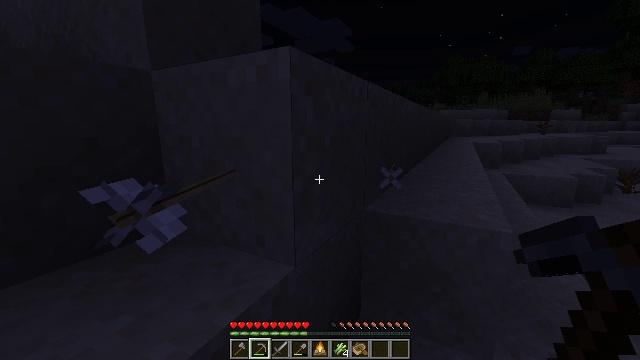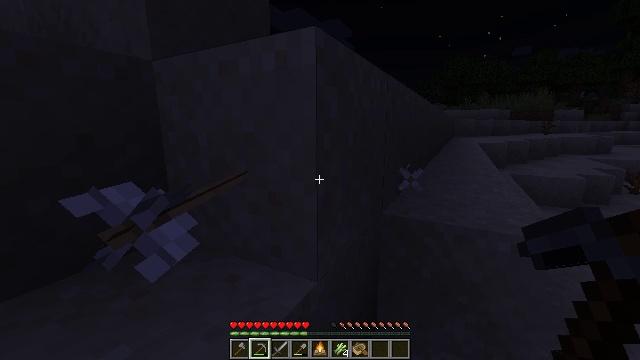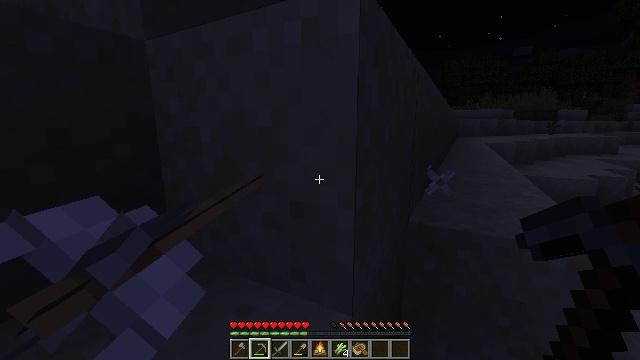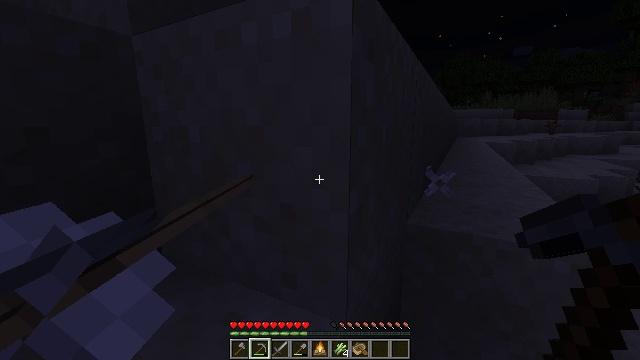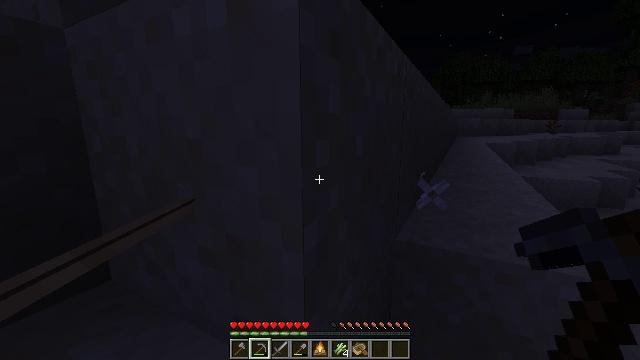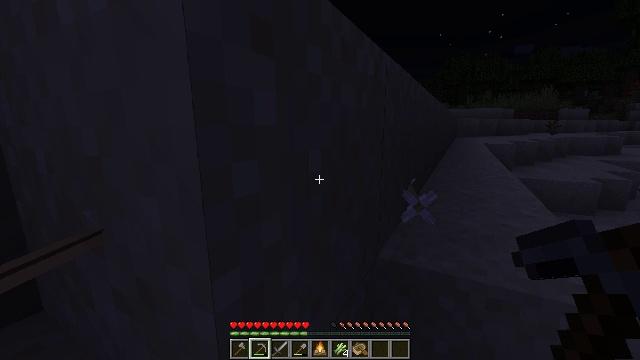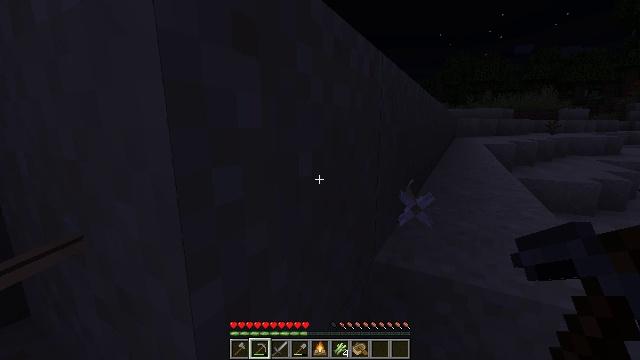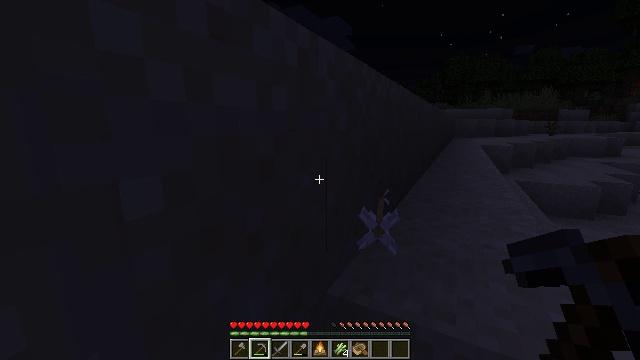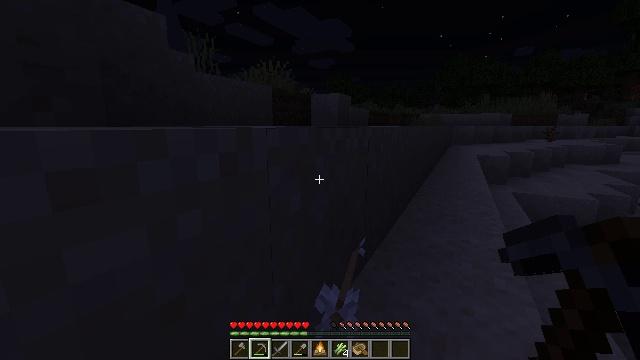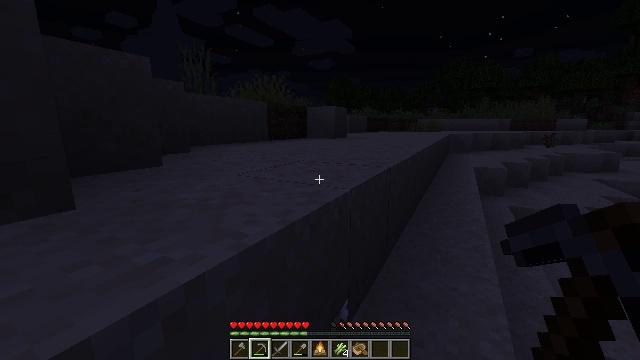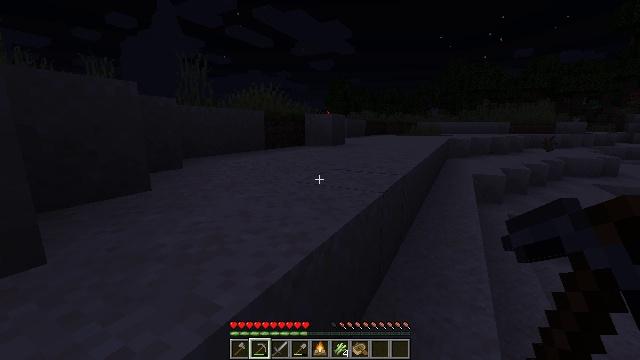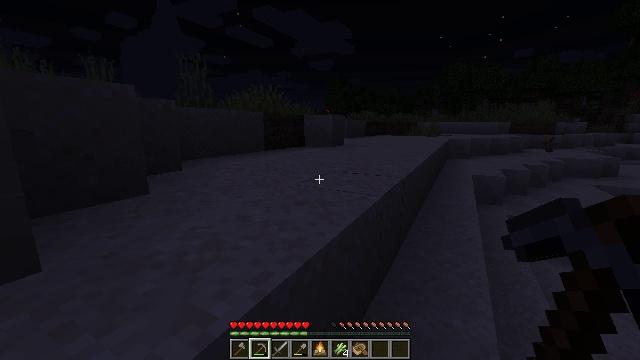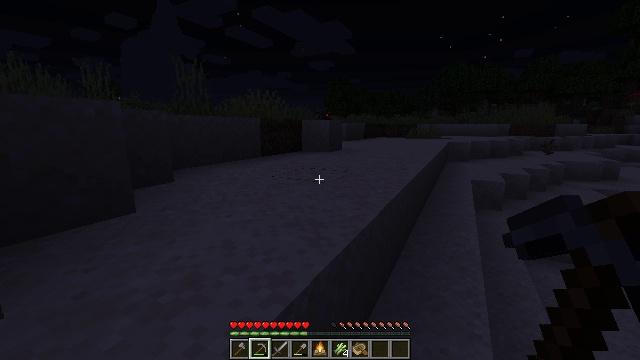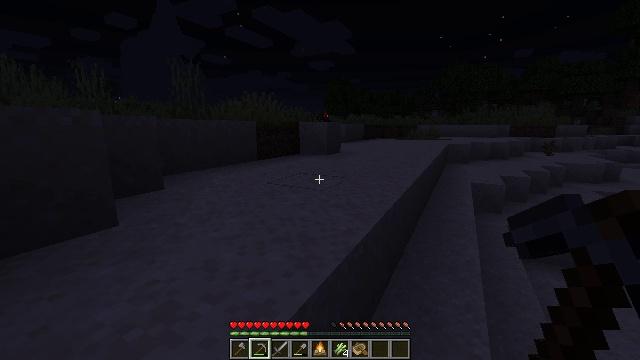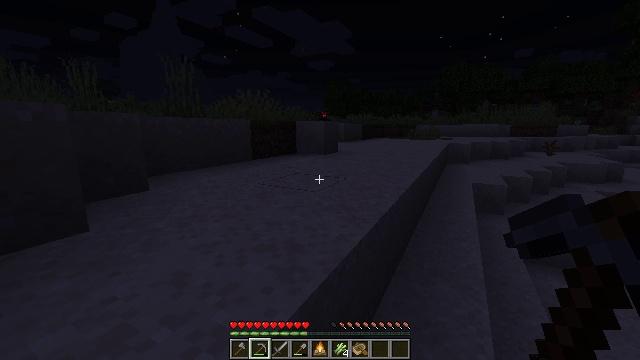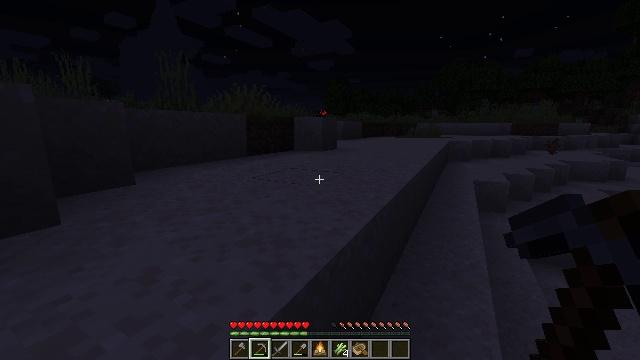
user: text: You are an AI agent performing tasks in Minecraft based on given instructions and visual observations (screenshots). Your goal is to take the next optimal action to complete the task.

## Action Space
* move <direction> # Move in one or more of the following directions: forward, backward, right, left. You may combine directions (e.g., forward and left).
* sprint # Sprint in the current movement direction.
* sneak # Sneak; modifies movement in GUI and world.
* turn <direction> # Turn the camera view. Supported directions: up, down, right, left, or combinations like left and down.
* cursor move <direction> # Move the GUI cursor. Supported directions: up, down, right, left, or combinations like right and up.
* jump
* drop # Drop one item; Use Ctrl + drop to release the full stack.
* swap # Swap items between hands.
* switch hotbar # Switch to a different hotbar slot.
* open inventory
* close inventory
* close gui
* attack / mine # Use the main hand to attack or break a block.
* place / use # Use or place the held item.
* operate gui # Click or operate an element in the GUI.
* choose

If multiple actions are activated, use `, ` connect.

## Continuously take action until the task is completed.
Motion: motion action
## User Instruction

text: Collect oxeye daisy from the ground.
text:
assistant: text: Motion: move forward and move left
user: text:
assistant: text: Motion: move forward and move left
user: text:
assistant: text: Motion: move forward
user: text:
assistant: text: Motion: move forward and move right
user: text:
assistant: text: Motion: move forward and move right
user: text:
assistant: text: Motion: move forward and move right
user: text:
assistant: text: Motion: move forward and move right
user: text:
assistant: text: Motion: move forward and move right, jump
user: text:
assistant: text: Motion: move forward and move right, jump
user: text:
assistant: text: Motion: move forward, jump
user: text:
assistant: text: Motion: move forward, jump
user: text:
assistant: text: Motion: move forward
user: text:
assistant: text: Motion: move forward
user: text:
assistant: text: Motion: move forward
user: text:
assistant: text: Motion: move forward
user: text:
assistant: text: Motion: move forward
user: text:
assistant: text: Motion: move forward
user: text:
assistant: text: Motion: move forward, jump
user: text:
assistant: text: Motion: move forward, jump
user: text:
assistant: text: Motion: move forward, jump
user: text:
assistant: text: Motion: move forward, turn left, jump
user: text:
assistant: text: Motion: move forward, turn left, jump
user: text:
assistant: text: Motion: move forward, turn left
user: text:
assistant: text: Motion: move forward, turn left, jump
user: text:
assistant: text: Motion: move forward, jump
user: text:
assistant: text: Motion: move forward, jump
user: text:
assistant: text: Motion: move forward
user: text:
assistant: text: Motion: move forward
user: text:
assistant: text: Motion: move forward
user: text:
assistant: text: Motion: move forward